如图，在 $\triangle ABC$ 中，$AG$ 平分 $\angle BAC$，点 $D$ 在边 $AB$ 上，线段 $CD$ 与 $AG$ 交于点 $E$，且 $\angle ACD = \angle B$，下列结论中，错误的是（）

figure1

A. $\triangle ACD \sim \triangle ABC$ \quad B. $\triangle ADE \sim \triangle ACG$

C. $\triangle ACE \sim \triangle ABG$ \quad D. $\triangle ADE \sim \triangle CGE$
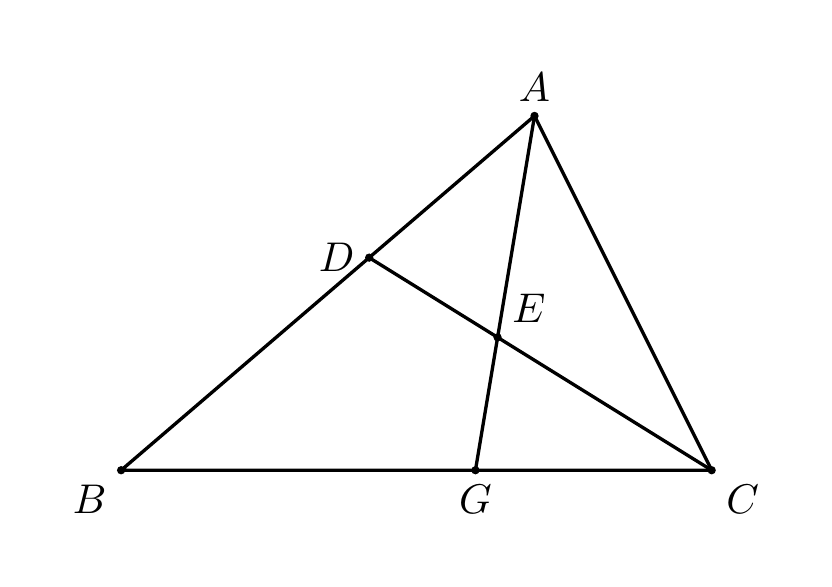
【解答】
【答案】D

【分析】由 $\angle ACD = \angle B$，$\angle DAC = \angle CAB$，可直接证明 $\triangle ACD \sim \triangle ABC$，即可判断 A；由角平分线的定义得出 $\angle DAE = \angle CAG$，再结合三角形外角的性质即可得出 $\angle AED = \angle AGC$，从而可证 $\triangle ADE \sim \triangle ACG$，即可判断 B；由 $\angle CAE = \angle BAG$，$\angle ACD = \angle B$，可直接证明 $\triangle ACE \sim \triangle ABG$，即可判断 C；没有条件证明 $\triangle ADE \sim \triangle CGE$，即可判断 D.

【详解】$\because \angle ACD = \angle B$，$\angle DAC = \angle CAB$，

$\therefore \triangle ACD \sim \triangle ABC$，故 A 正确，不符合题意；

$\because AG$ 平分 $\angle BAC$，

$\therefore \angle DAE = \angle CAG$.

$\because \angle AED = \angle CAG + \angle ACD$，$\angle AGC = \angle DAE + \angle B$，

$\therefore \angle AED = \angle AGC$，

$\therefore \triangle ADE \sim \triangle ACG$，故 B 正确，不符合题意；

$\because \angle CAE = \angle BAG$，$\angle ACD = \angle B$，

$\therefore \triangle ACE \sim \triangle ABG$，故 C 正确，不符合题意；

在 $\triangle ADE$ 和 $\triangle CGE$ 中只有 $\angle AED = \angle CEG$，不能证明 $\triangle ADE \sim \triangle CGE$，故 D 错误，符合题意.

故选 D.

【点睛】本题考查三角形相似的判定，角平分线的定义，三角形外角的性质. 掌握三角形相似的判定定理是解题关键.